Question: I have a simple mysql database where user has its own events table and invited events table.
'''
User-->>Own events (user_id is foreign key )
User and Own events-->>Invited Events(user_id is foreign key, event id is foreign key)
'''
I want to get 'OWN EVENT' details from 'Invited Events' where 'user_id' is equal to some number
Example:

I try:
'''
$user_id = $_POST["user_id"];
$stmt = $mysqli->query("SELECT A1.event_id,A1.root_folder,A1.event_name,A1.date,A1.location,A2.user_id FROM OWN_EVENTS A1, INVITED_EVENTS A2 WHERE A2.user_id=$user_id");
$rows = array();
while($r = mysqli_fetch_assoc($stmt)) {
$rows[]=$r;
}
'''
This supposed give me (one row) event details of 'event_id=3' where 'user_id=58' but this returns all the rows in the 'OWN_EVENTS' table.
What am I doing wrong ?
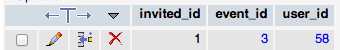
Answer: Currently, you query returns cartesian product.
You need to tell the optimizer how the two tables are connected with each other.
'''
SELECT A1.event_id,A1.root_folder,A1.event_name,A1.date,A1.location,A2.user_id
FROM OWN_EVENTS A1
INNER JOIN INVITED_EVENTS A2
ON A1.columnName = A2.columnsName // columns that defines their relationship
WHERE A2.user_id=$user_id
'''
To further gain more knowledge about joins, kindly visit the link below:
- <URL>